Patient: sex M, age 36
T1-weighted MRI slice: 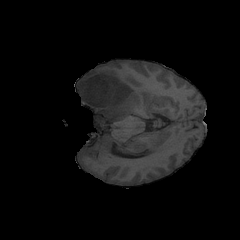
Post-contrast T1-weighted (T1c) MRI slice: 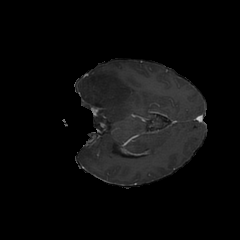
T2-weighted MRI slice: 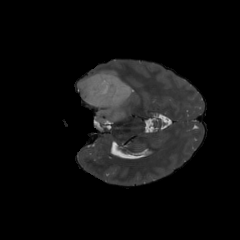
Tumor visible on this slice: yes
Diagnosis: Glioblastoma, IDH-wildtype
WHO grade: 4